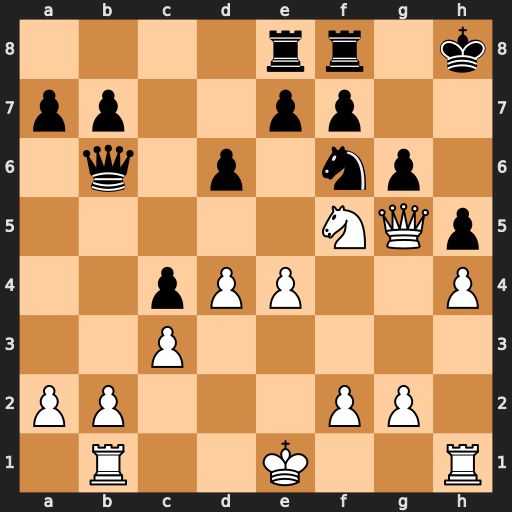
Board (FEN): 4rr1k/pp2pp2/1q1p1np1/5NQp/2pPP2P/2P5/PP3PP1/1R2K2R
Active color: w
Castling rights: K
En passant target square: -
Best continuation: Qh6+ Nh7 Qg7#